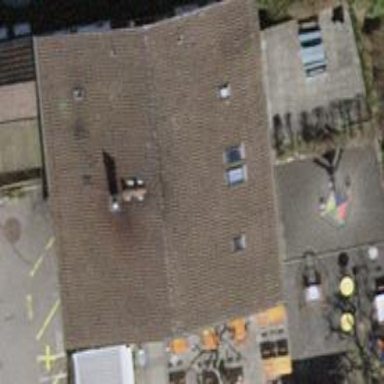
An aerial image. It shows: Restaurant.